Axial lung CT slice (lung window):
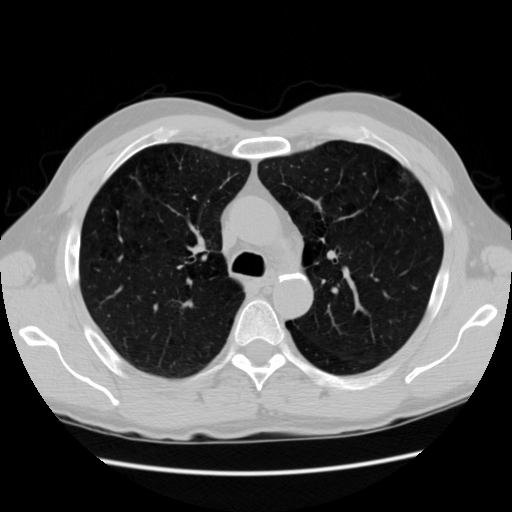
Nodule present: no